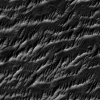
Atmospheric dust classification: not_dusty